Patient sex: F
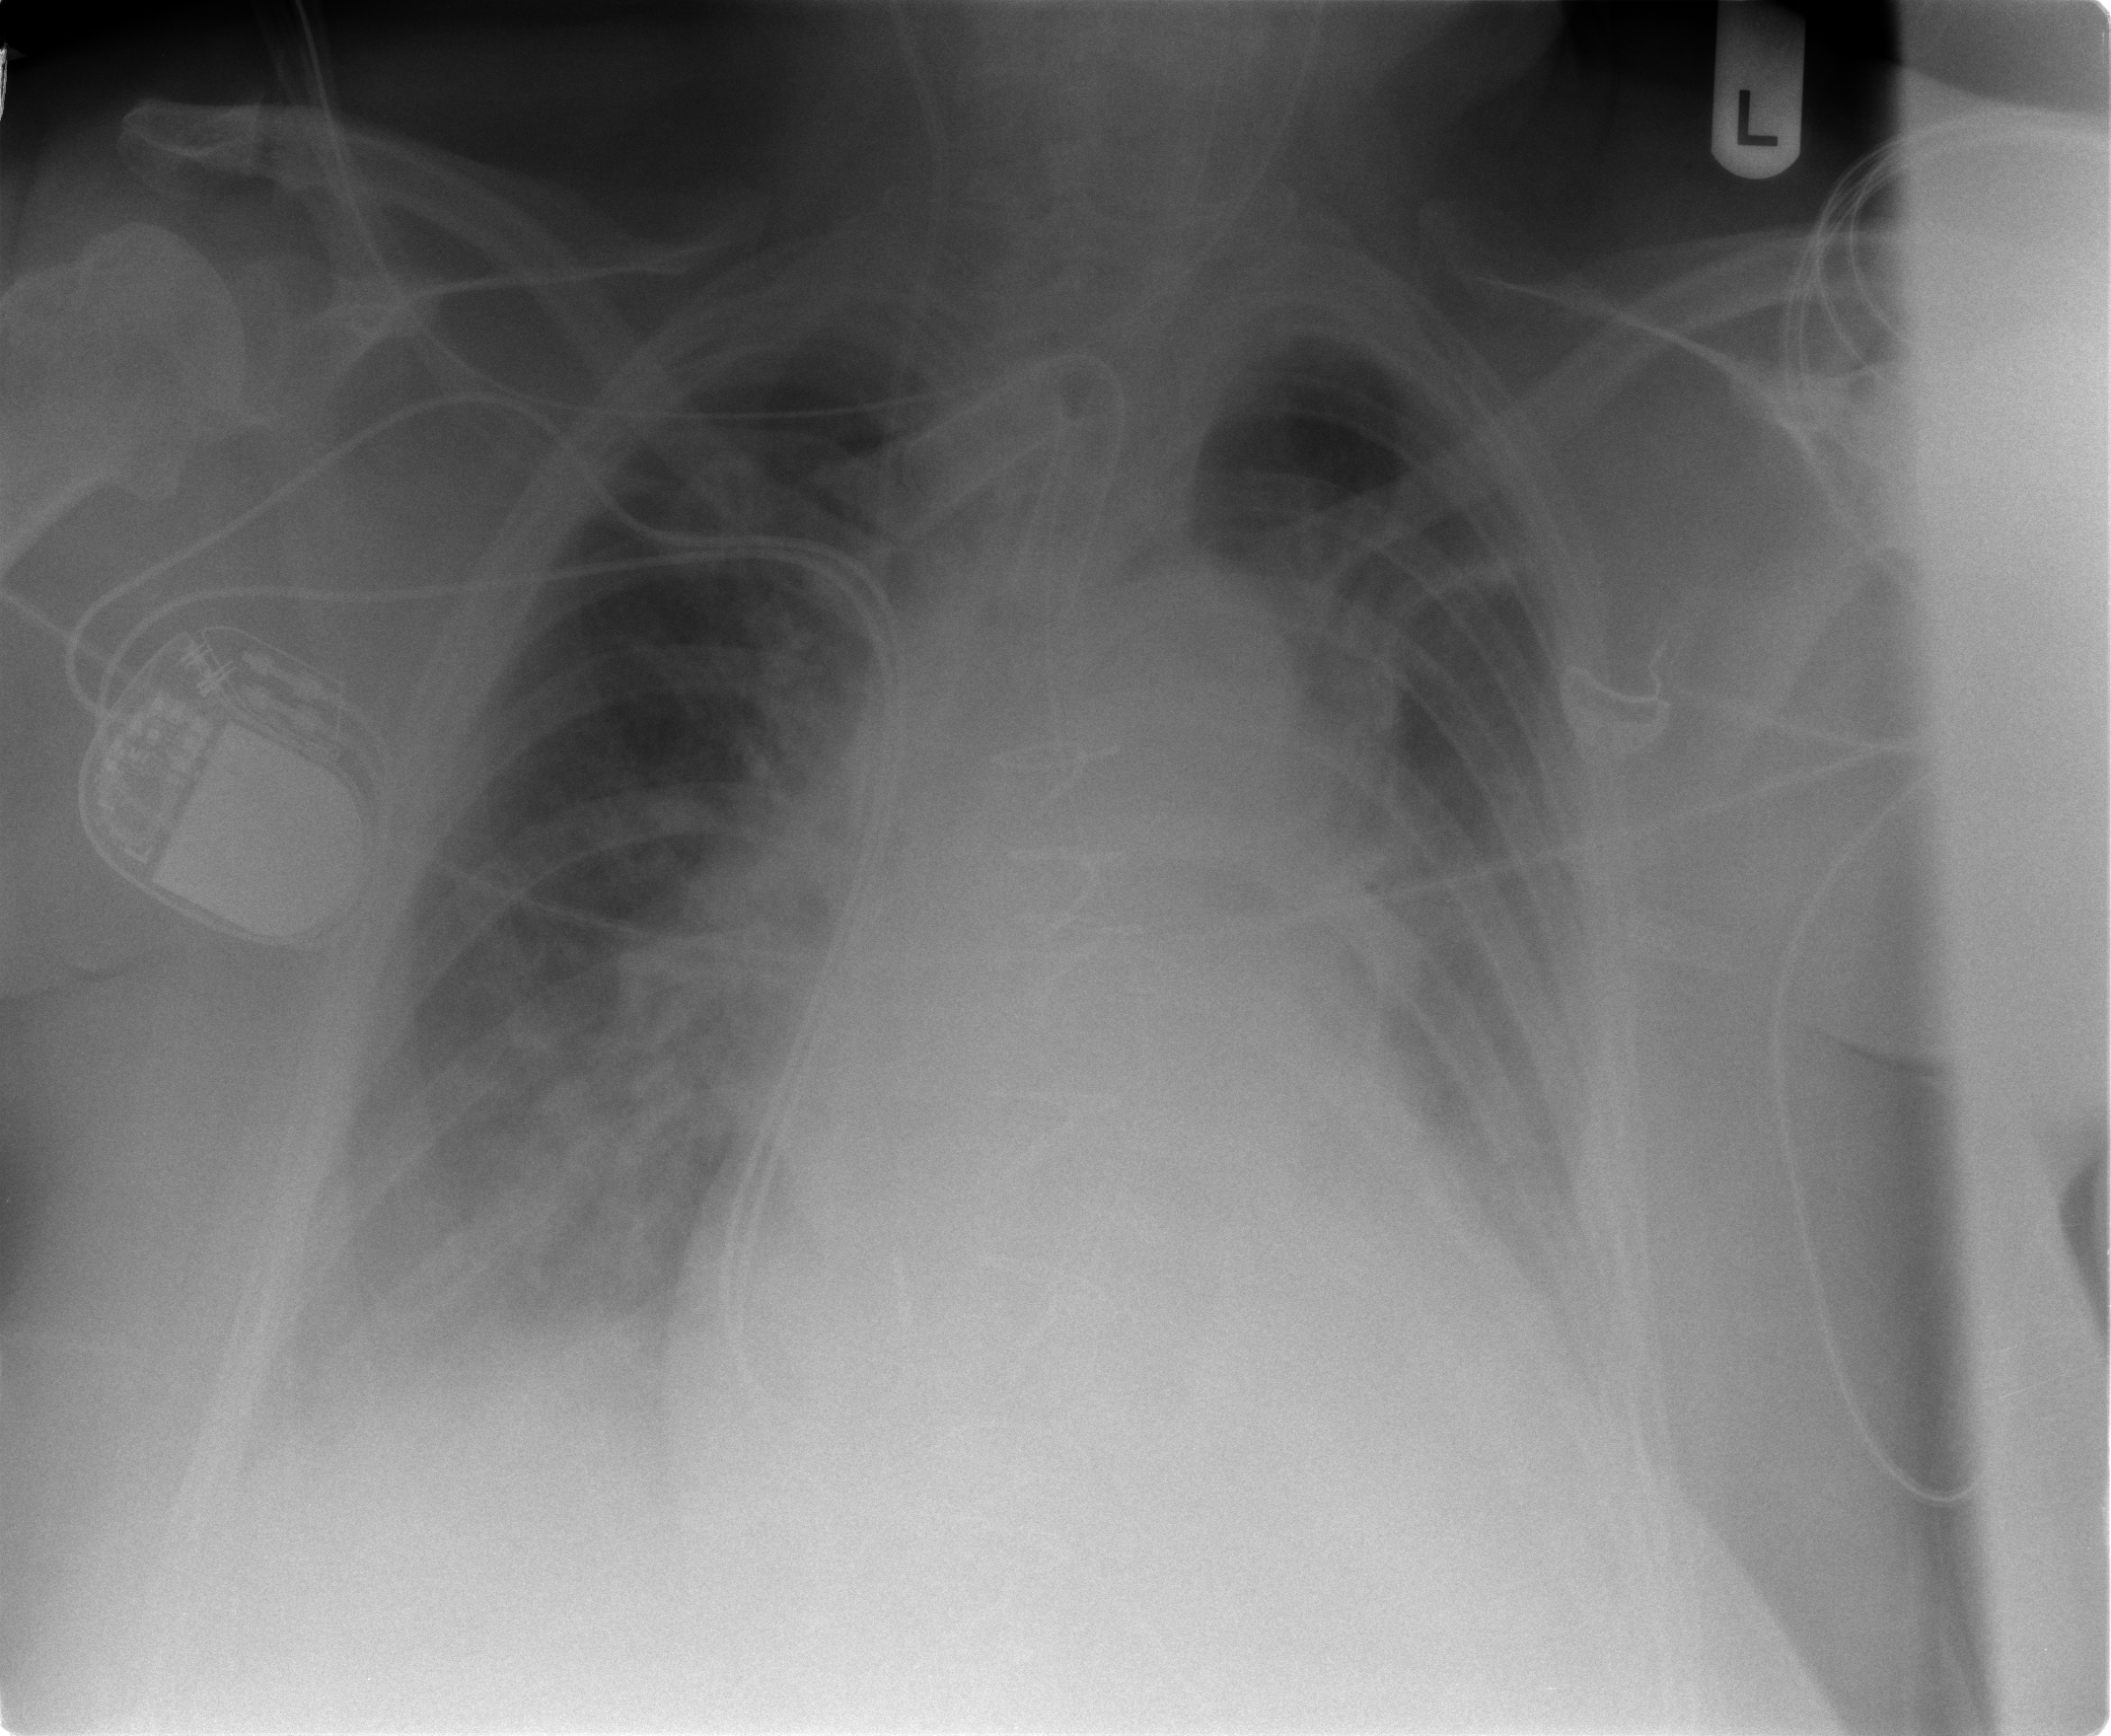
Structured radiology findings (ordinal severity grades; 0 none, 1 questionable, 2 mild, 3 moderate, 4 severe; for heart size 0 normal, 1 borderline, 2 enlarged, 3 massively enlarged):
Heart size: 2
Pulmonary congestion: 2
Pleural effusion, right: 2
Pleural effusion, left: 2
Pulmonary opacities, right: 1
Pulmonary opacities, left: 0
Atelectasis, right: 2
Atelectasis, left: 2